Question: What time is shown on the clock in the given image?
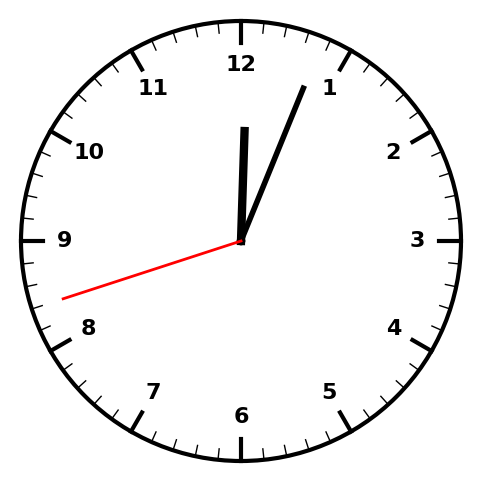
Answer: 12:03:42